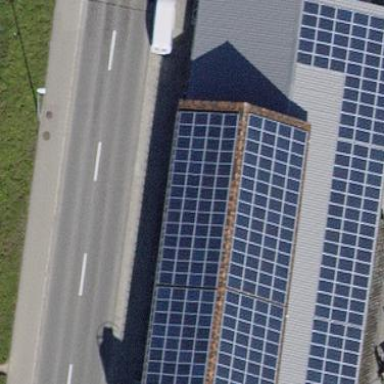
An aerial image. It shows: Solar photovoltaic panel generator.